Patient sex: M
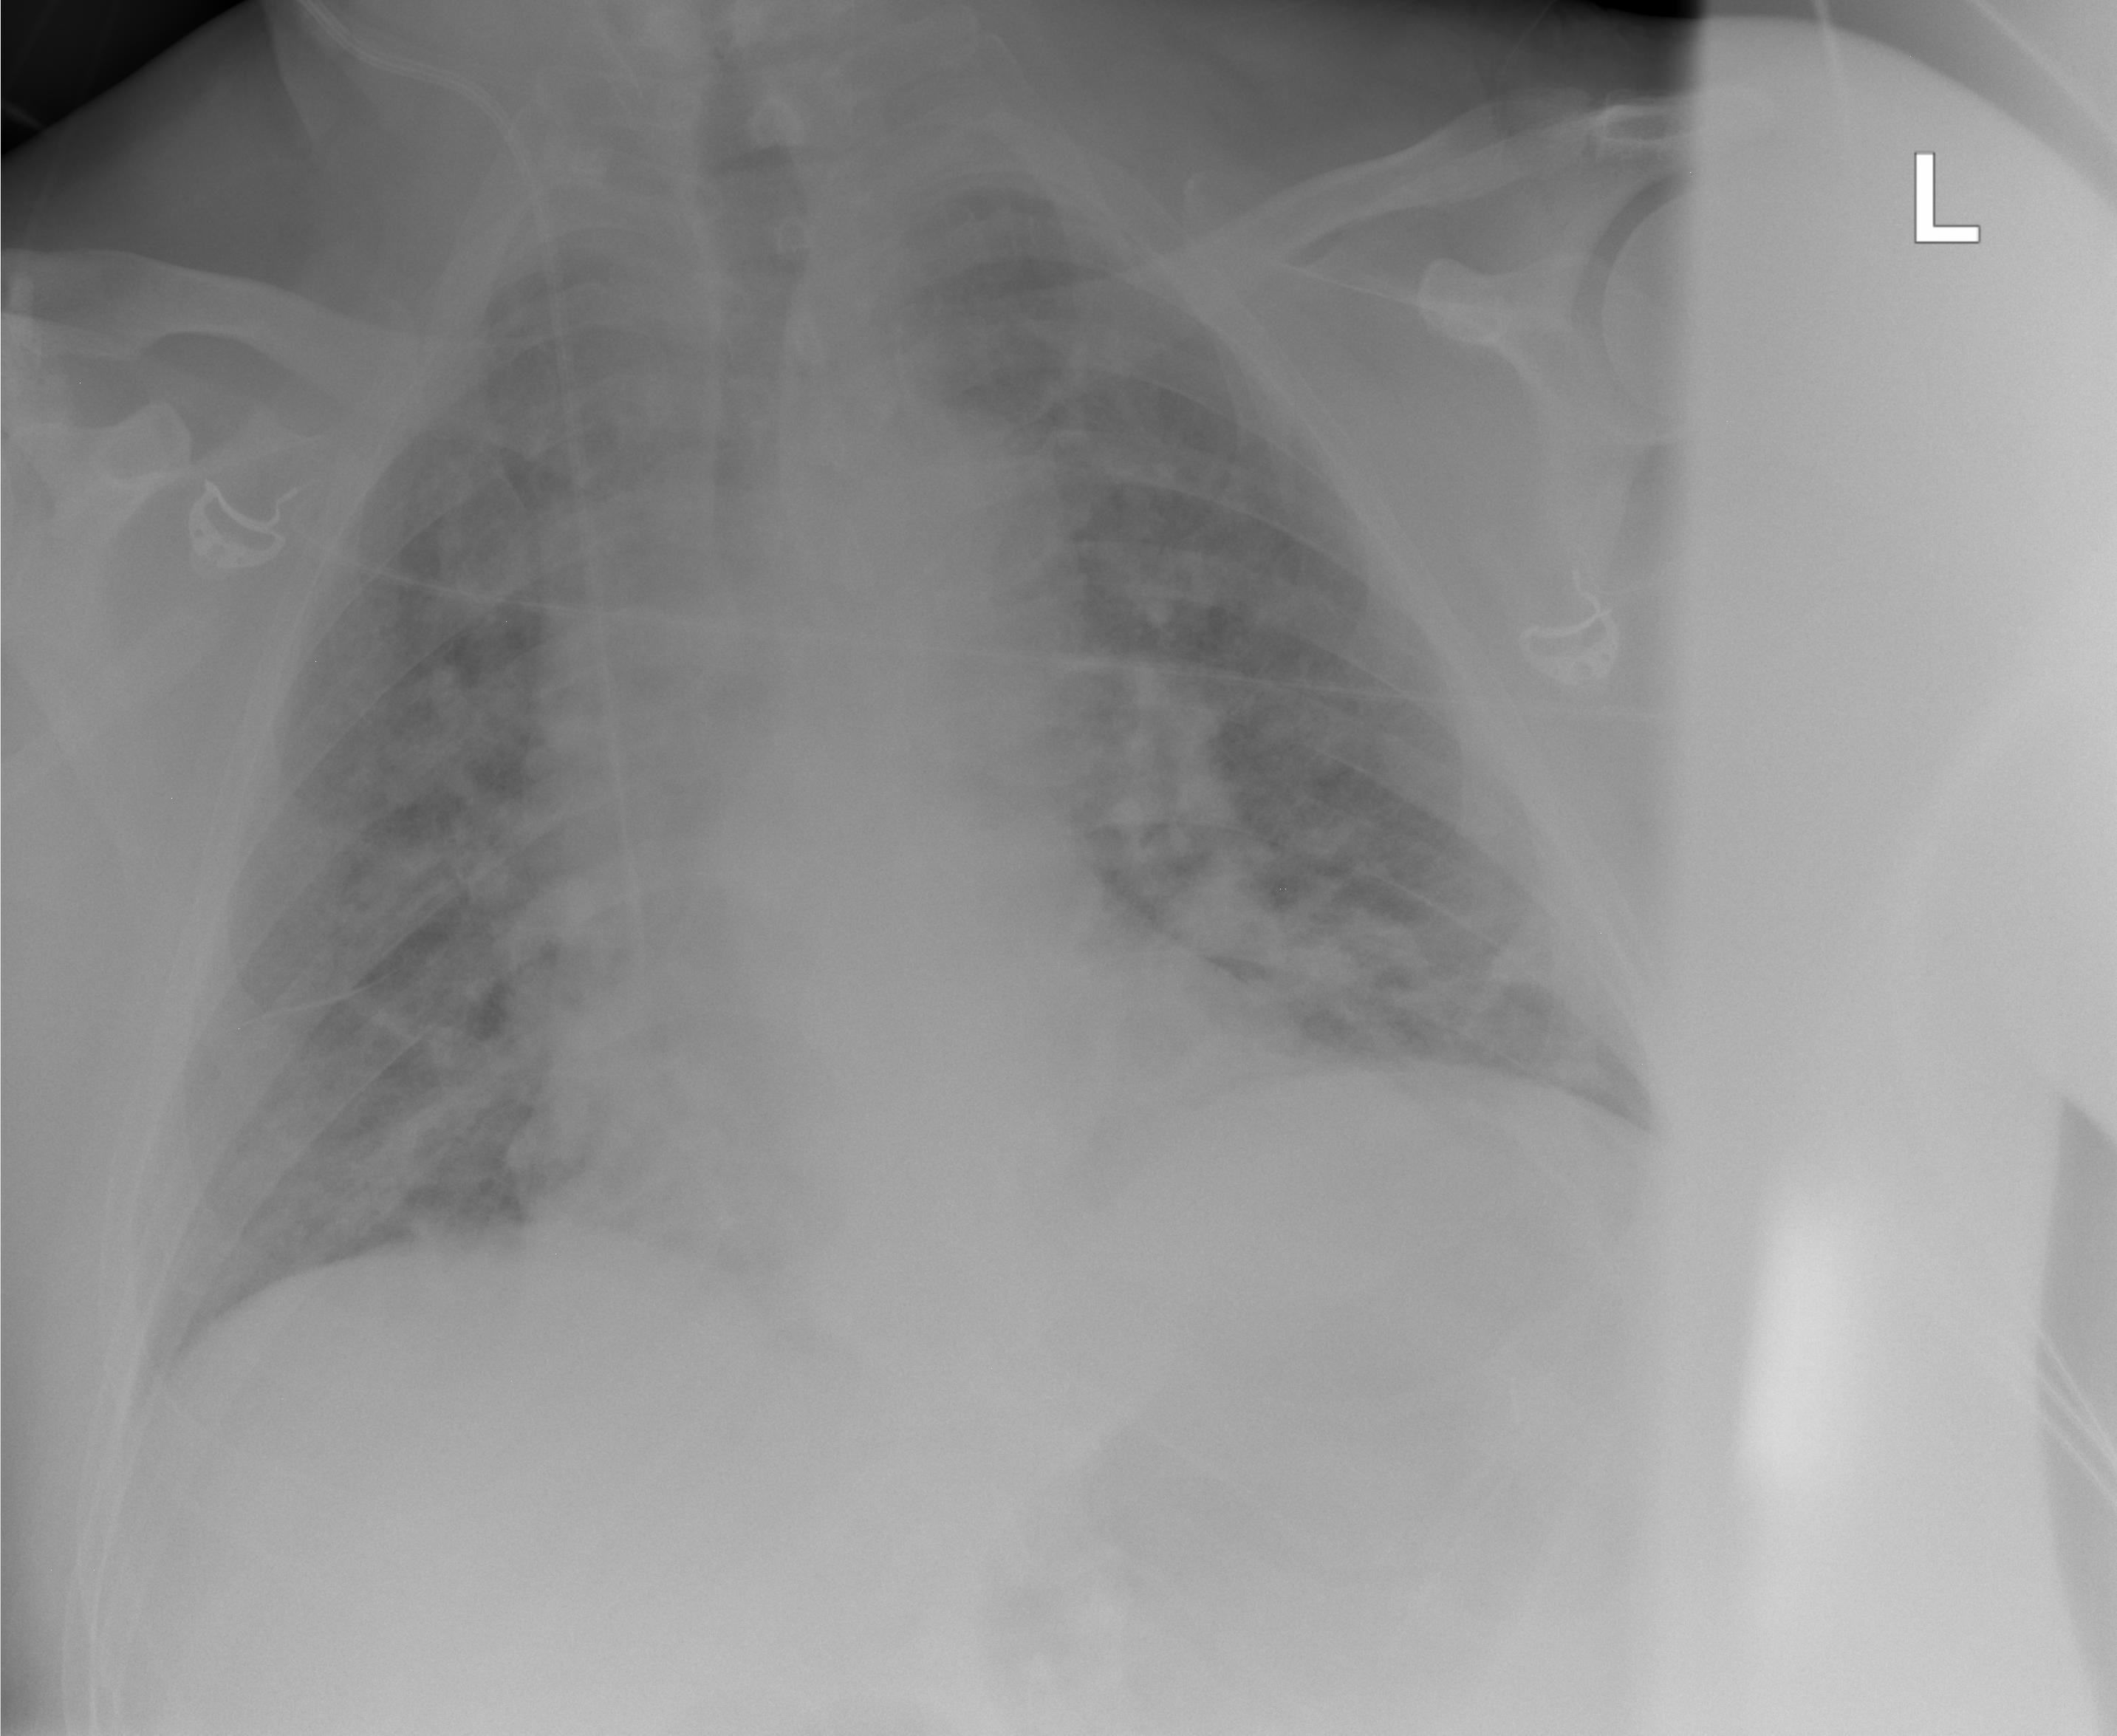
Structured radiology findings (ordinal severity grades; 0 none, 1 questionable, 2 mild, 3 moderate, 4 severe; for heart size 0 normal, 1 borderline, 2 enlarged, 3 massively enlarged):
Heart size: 0
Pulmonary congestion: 3
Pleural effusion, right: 1
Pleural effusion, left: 1
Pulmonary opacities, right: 2
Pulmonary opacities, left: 2
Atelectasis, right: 2
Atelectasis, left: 2